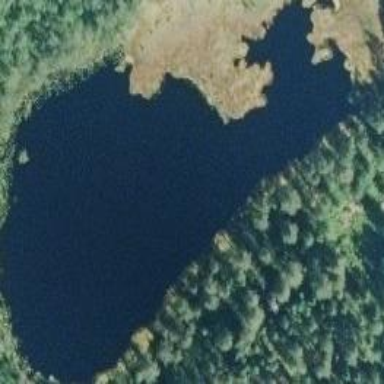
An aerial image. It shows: Pond surrounded by natural water.